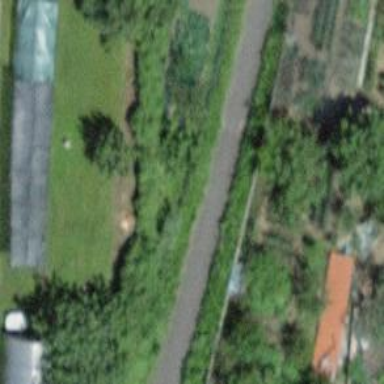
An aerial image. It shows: Asphalt cycleway alongside abandoned railway.